Question: I finally managed to make my list render horizontally but the problem is this:
When I run the app I see the list like this:
The thing is, I want the list to show the icon above the label field (the iMac image above label 'file1') and The both to be centered.
Here is the list code in my HomeView:
'''
<s:List id="tripList" left="0" right="0" top="0" bottom="0"
change="tripList_changeHandler(event)" dataProvider="{data}" horizontalCenter="0"
labelField="title" verticalCenter="0">
<s:layout>
<s:TileLayout/>
</s:layout>
<s:itemRenderer>
<fx:Component>
<s:IconItemRenderer iconFunction="getPhotoURL" iconWidth="128" iconHeight="128" height="150" width="379" verticalAlign="top" textAlign="center">
<fx:Script>
<![CDATA[
protected function getPhotoURL(item:Object):String
{
return "images/mine/" + item.image
}
]]>
</fx:Script>
</s:IconItemRenderer>
</fx:Component>
</s:itemRenderer>
</s:List>
'''
Thx for any answer!
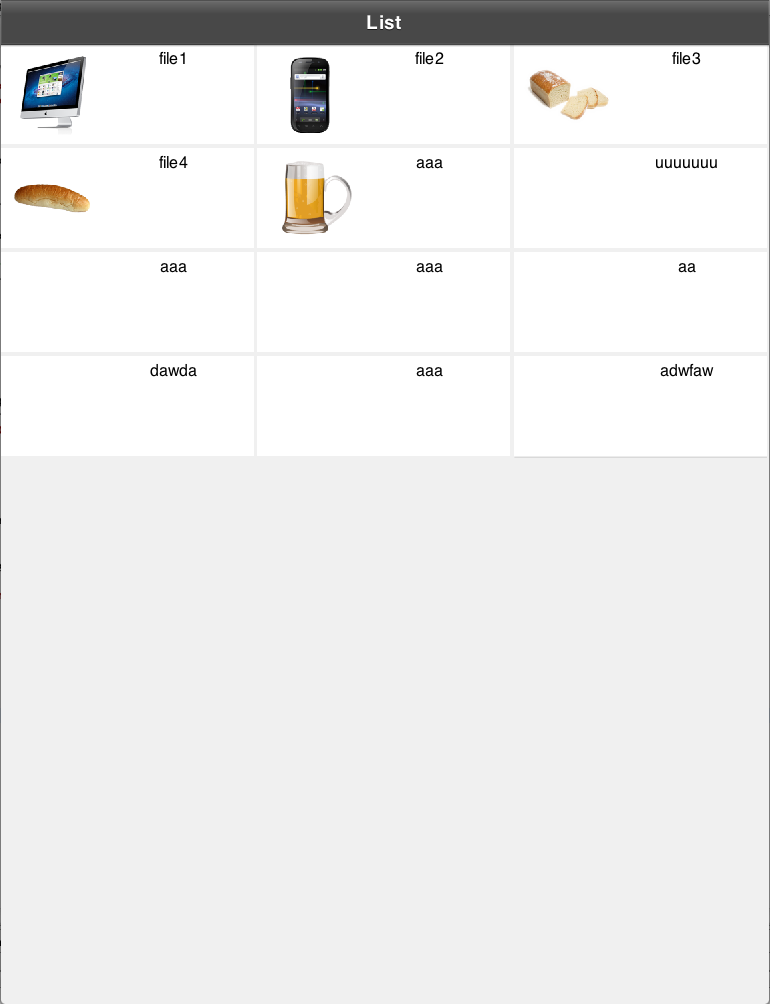
Answer: something like this...
'''
<s:List id="tripList" left="0" right="0" top="0" bottom="0"
horizontalCenter="0"
labelField="title" verticalCenter="0">
<s:layout>
<s:TileLayout/>
</s:layout>
<s:dataProvider>
<s:ArrayList>
<fx:Object title="item 1" icon="adobe-logo.jpg" />
<fx:Object title="item 2" icon="adobe-logo.jpg" />
<fx:Object title="item 3" icon="adobe-logo.jpg" />
<fx:Object title="item 4" icon="adobe-logo.jpg" />
<fx:Object title="item 5" icon="adobe-logo.jpg" />
<fx:Object title="item 6" icon="adobe-logo.jpg" />
</s:ArrayList>
</s:dataProvider>
<s:itemRenderer>
<fx:Component>
<s:ItemRenderer>
<s:VGroup horizontalAlign="center">
<s:Image source="{data.icon}" />
<s:Label text="{data.title}" />
</s:VGroup>
</s:ItemRenderer>
</fx:Component>
</s:itemRenderer>
</s:List>
'''